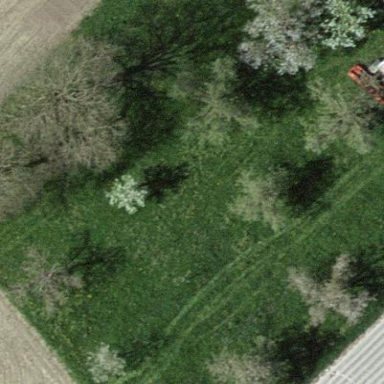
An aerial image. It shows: Orchard.